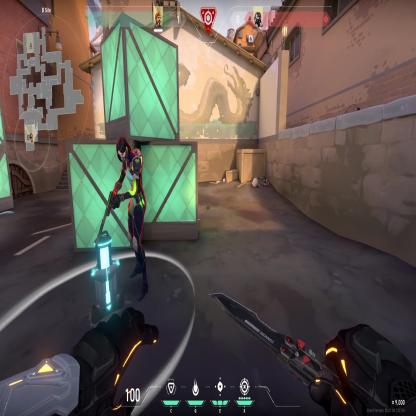
Label: planted spike ; enemy